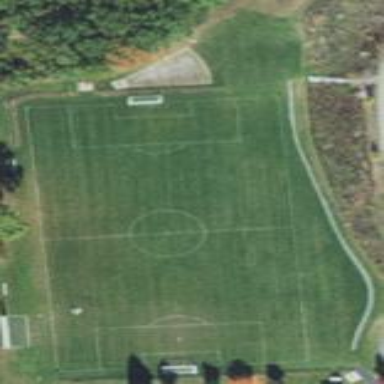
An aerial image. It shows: Recreation ground with grass surface.